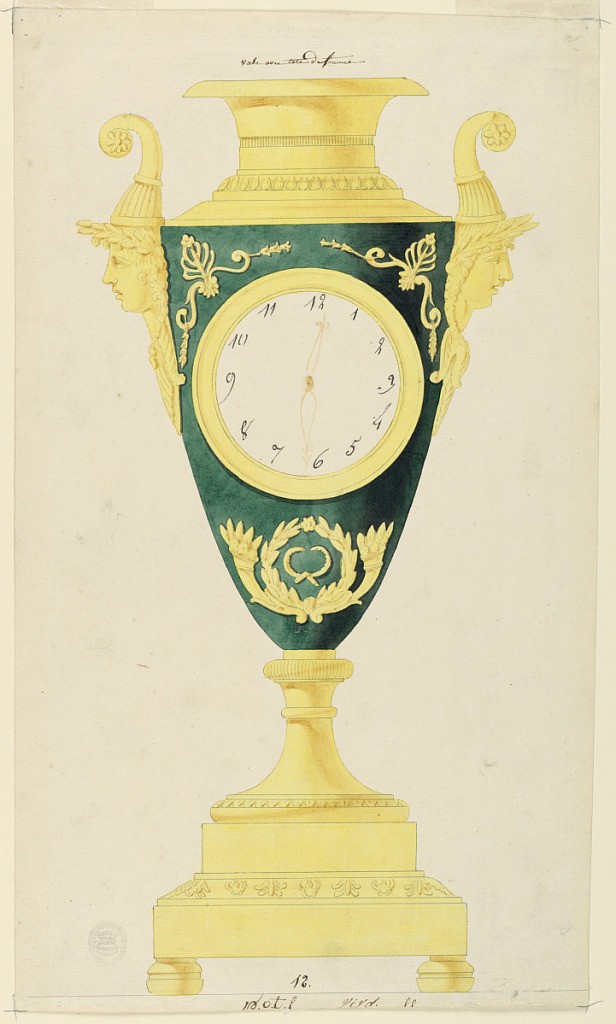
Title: Design for Clock
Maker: Unknown
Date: early 19th century
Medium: Pen and black ink, brush and yellow, brown, and green wash on white laid paper
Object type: Drawing
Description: Design for a large clock.  Intended to be executed in green and gilded bronze.  The dial is in the body of a vase which has a high foot and two female heads with horns as handles.  Inscriptions above and below.